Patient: sex F, age 63
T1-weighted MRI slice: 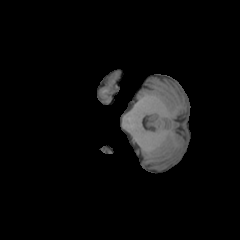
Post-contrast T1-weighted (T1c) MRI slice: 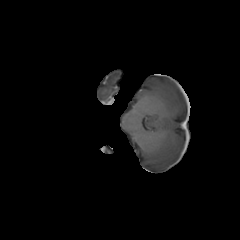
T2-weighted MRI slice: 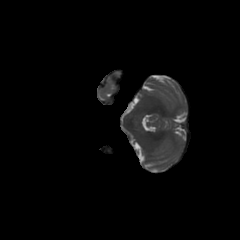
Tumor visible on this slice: no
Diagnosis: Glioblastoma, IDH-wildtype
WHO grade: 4